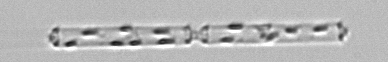
Label: Cerataulina_pelagica